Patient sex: M
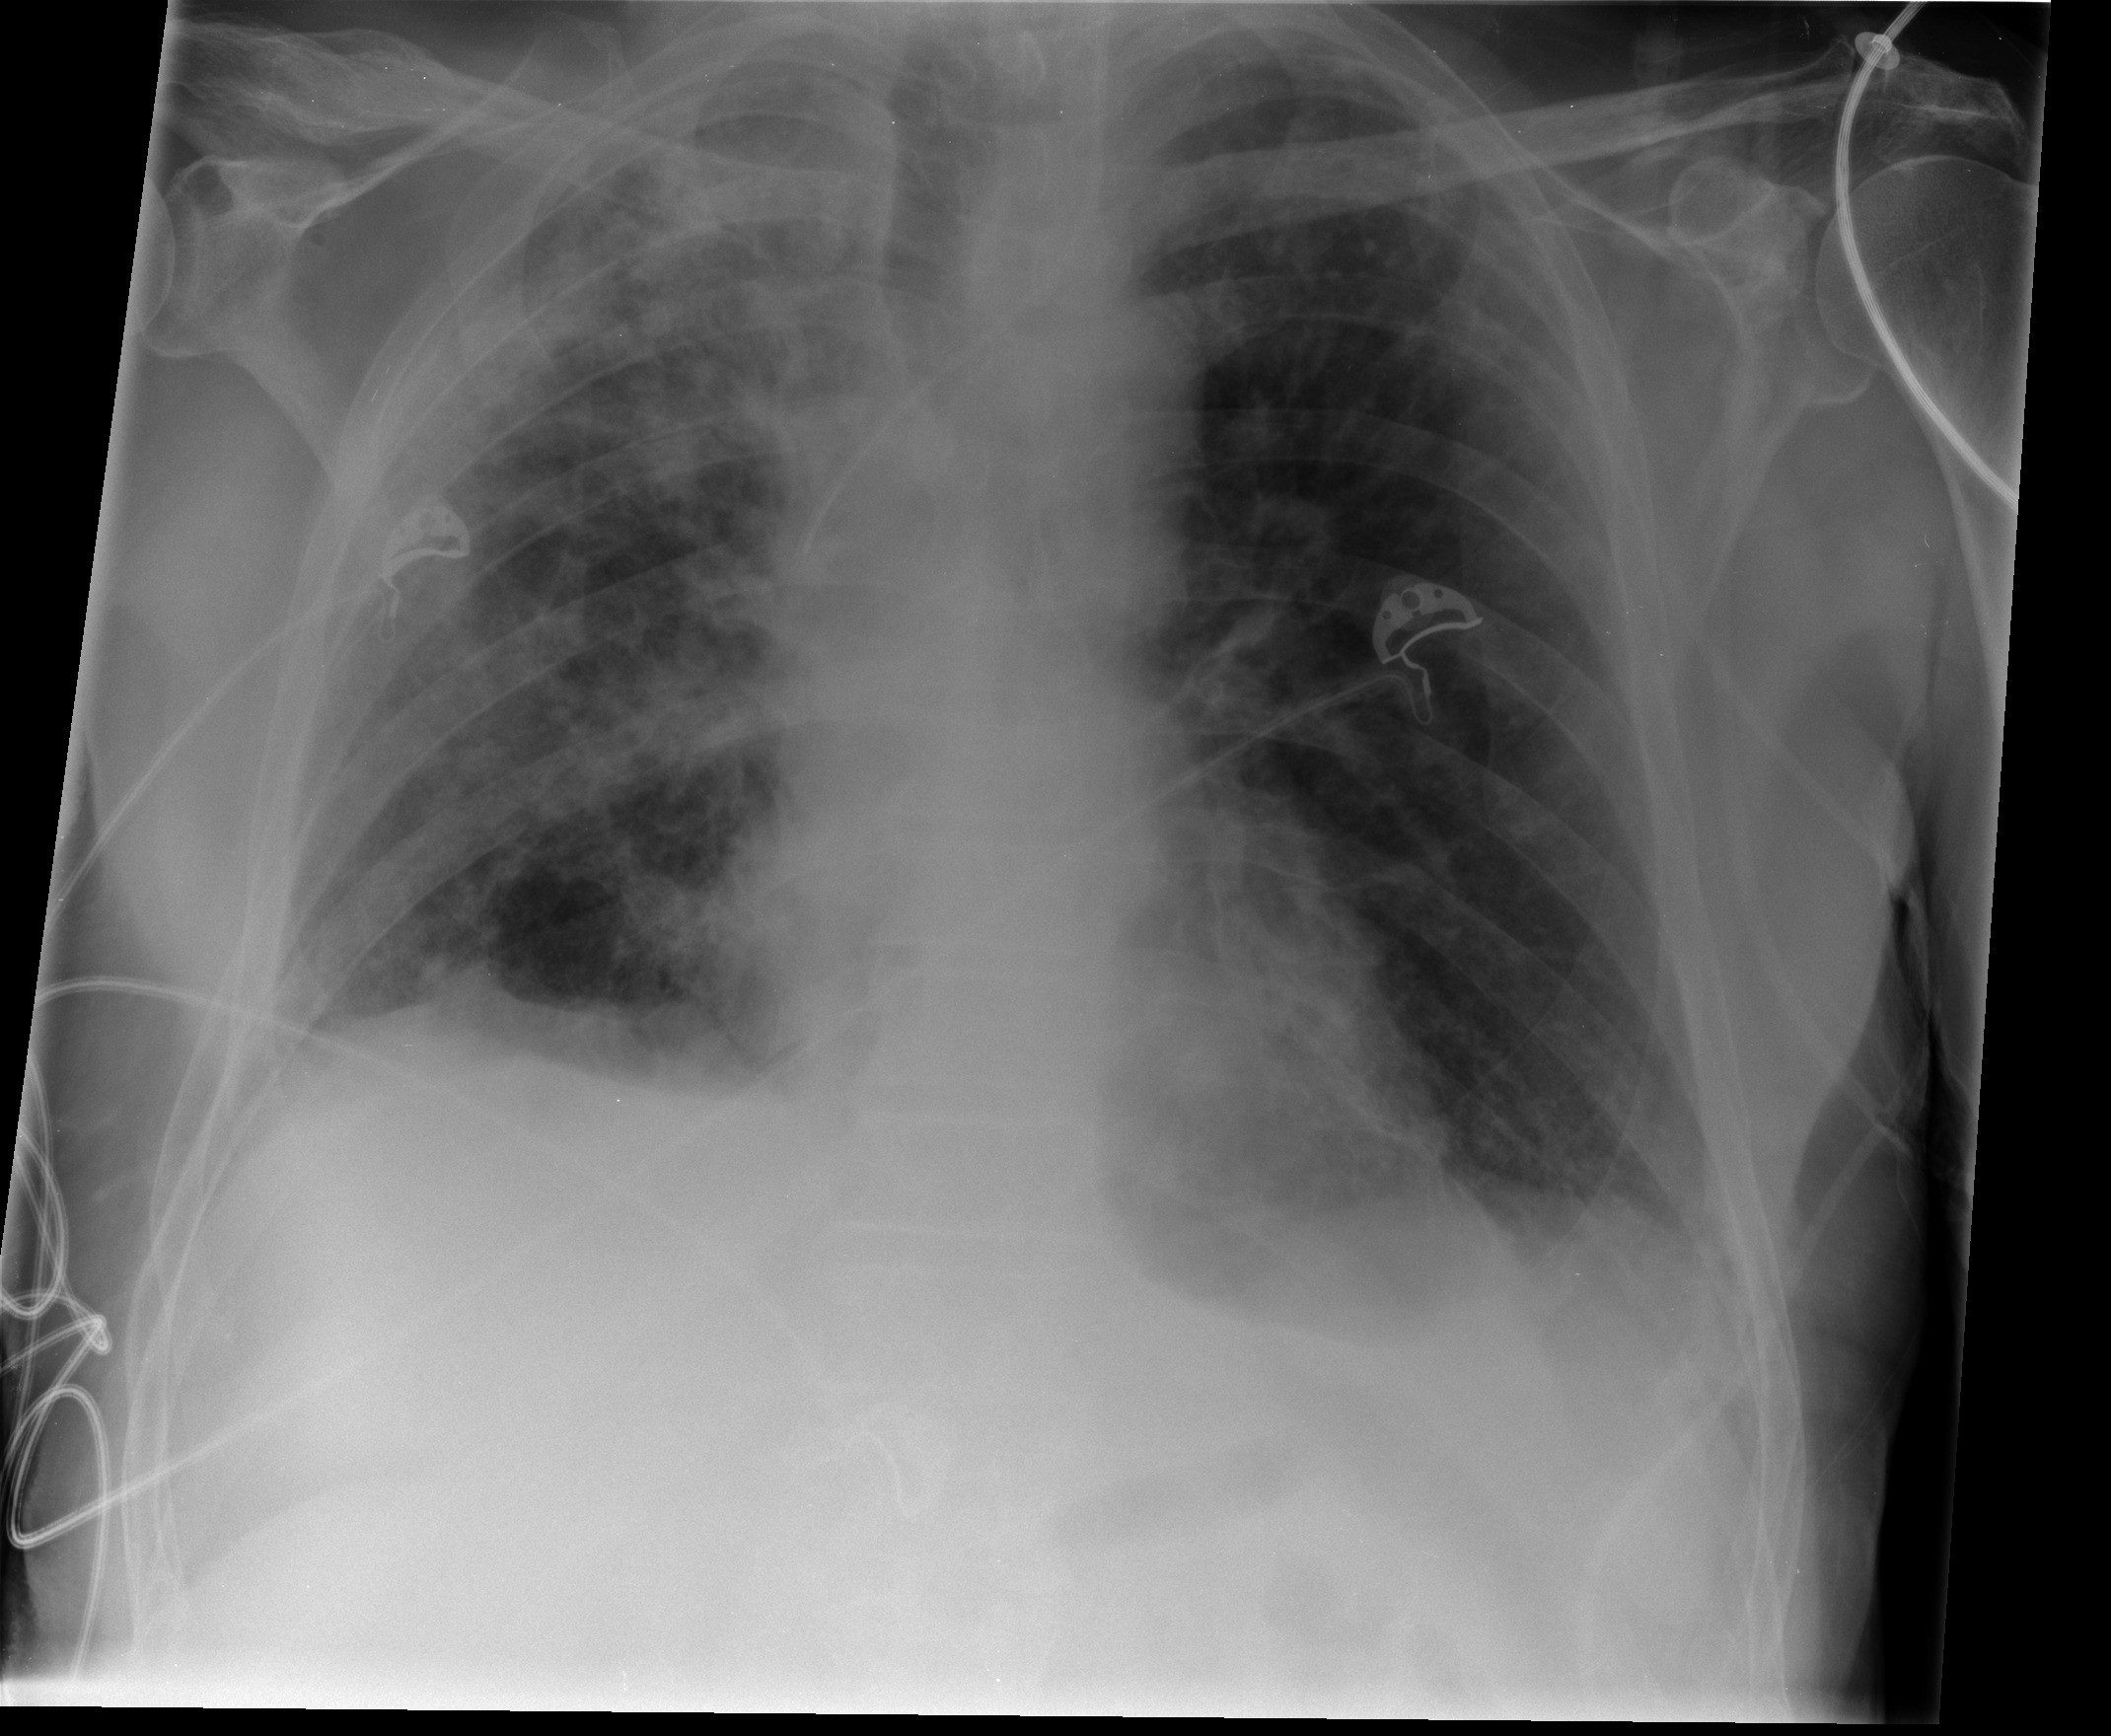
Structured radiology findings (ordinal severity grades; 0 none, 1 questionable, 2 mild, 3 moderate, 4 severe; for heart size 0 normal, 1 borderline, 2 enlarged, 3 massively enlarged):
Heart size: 0
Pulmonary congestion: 1
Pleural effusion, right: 2
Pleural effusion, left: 2
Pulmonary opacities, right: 4
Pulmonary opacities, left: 0
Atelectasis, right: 2
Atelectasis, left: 2